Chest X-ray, AP view. Patient: 53 years old, sex M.
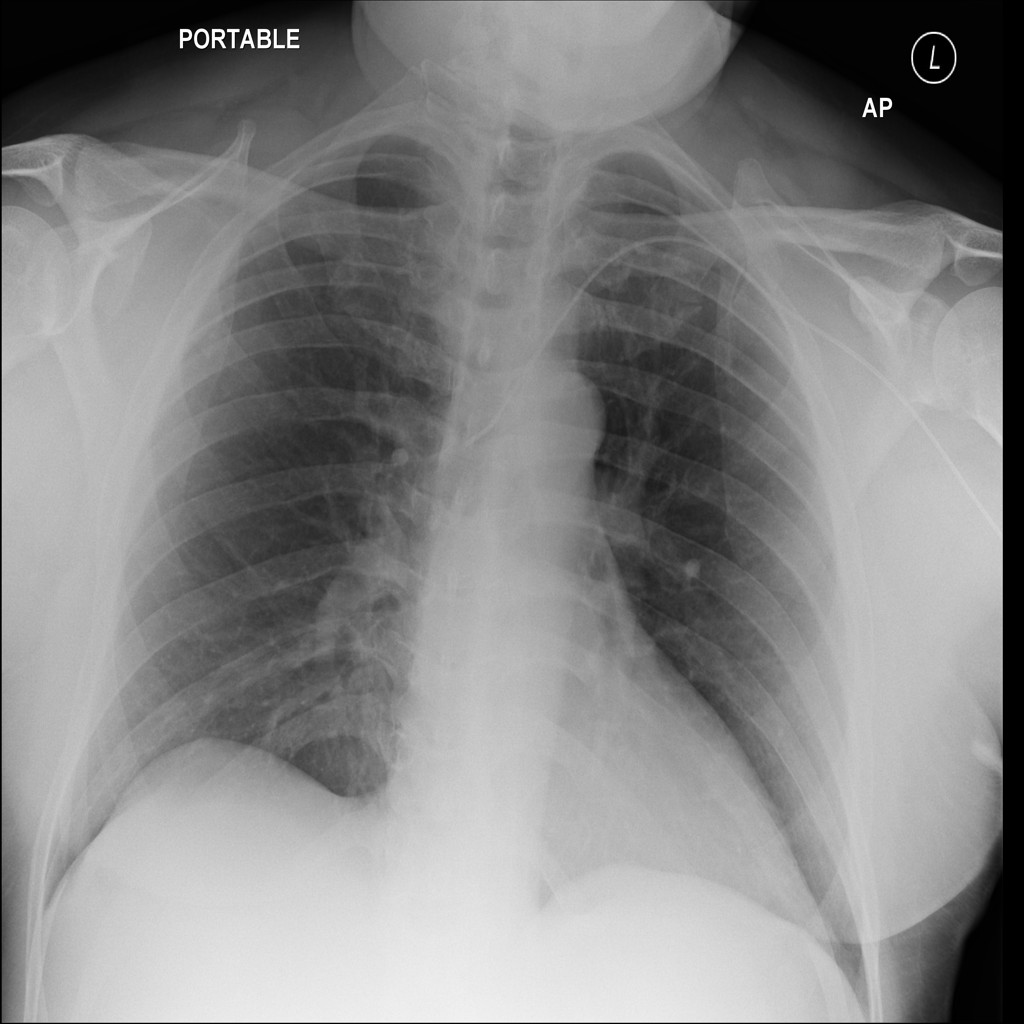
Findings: No Finding